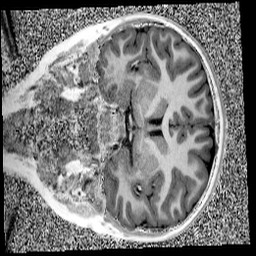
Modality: UNIT1
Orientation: coronal
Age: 9
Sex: female
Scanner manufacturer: siemens
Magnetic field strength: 3 T
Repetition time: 4 s
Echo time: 0.00299 s